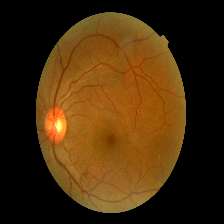
Diabetic retinopathy grade: Mild